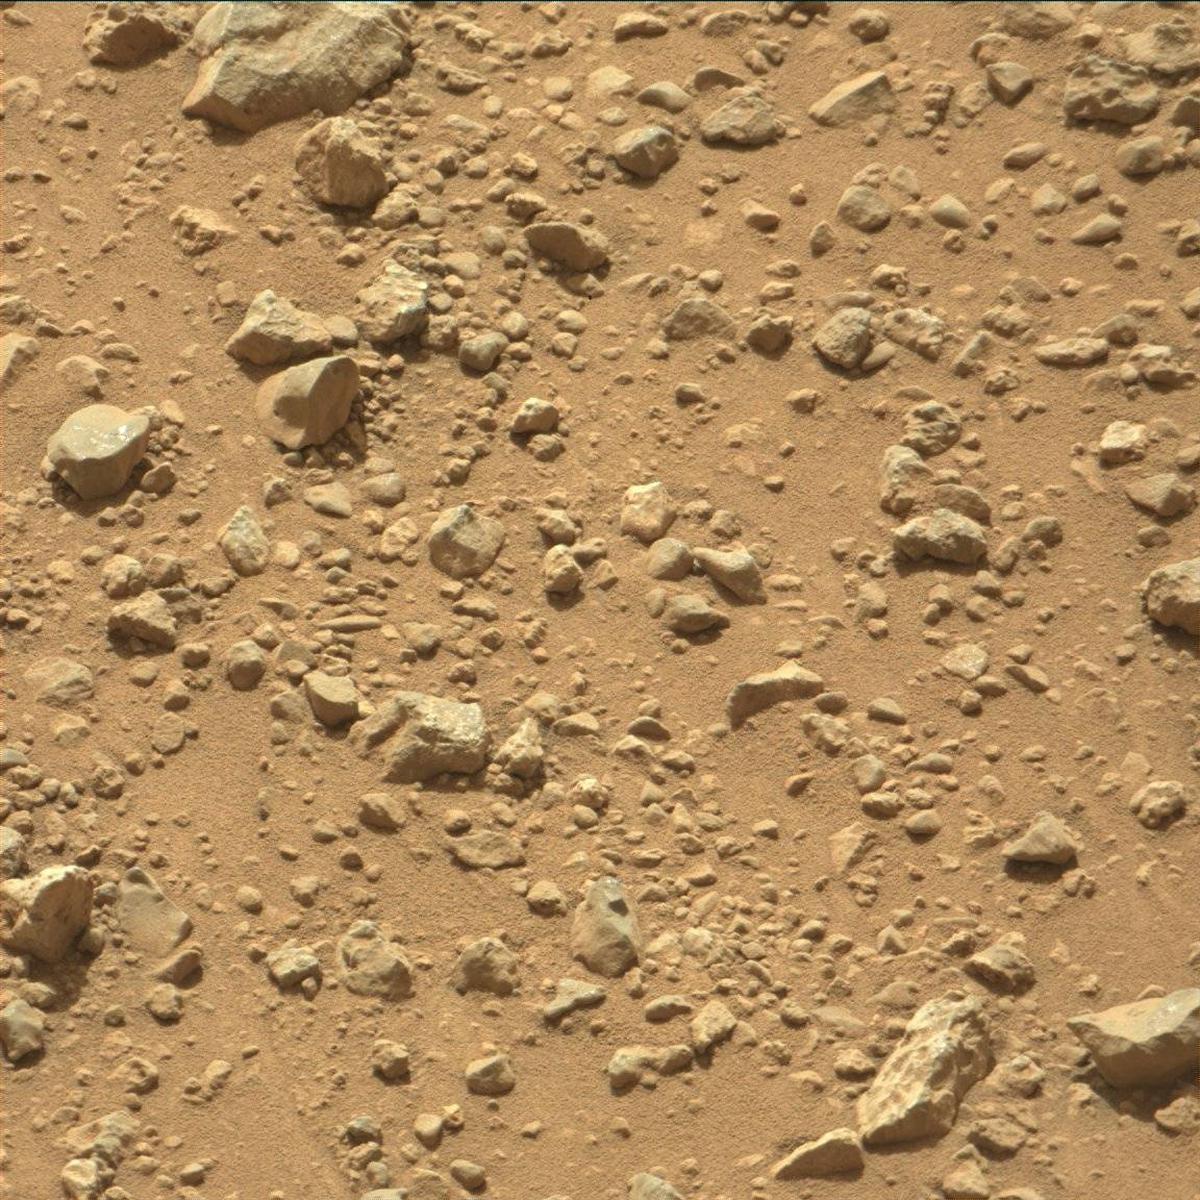
Terrain classes present: Bedrock, Rock, Sand / Soil